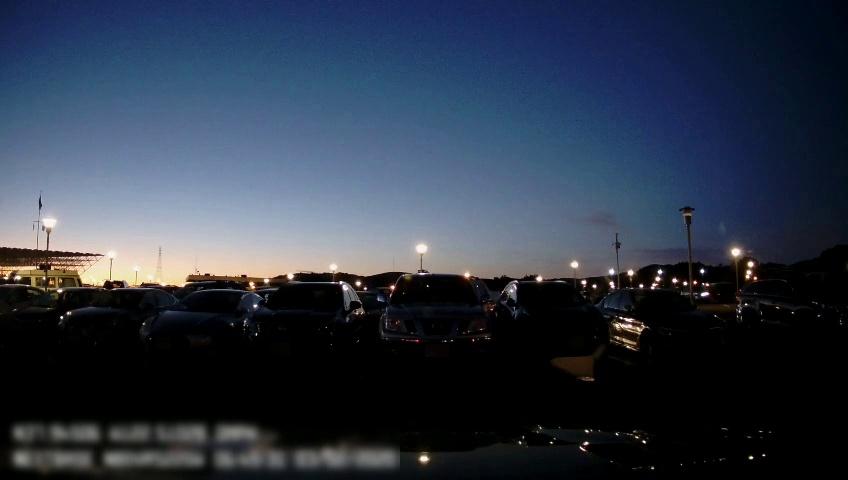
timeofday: Night
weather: Other
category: Drivable Space
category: Vehicles | SUV
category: Vehicles | Car
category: Vehicles | SUV
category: Vehicles | Truck
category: Vehicles | SUV
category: Vehicles | Car
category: Vehicles | Car
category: Vehicles | Car
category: Vehicles | Car
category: Vehicles | Other LV
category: Vehicles | SUV